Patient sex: M
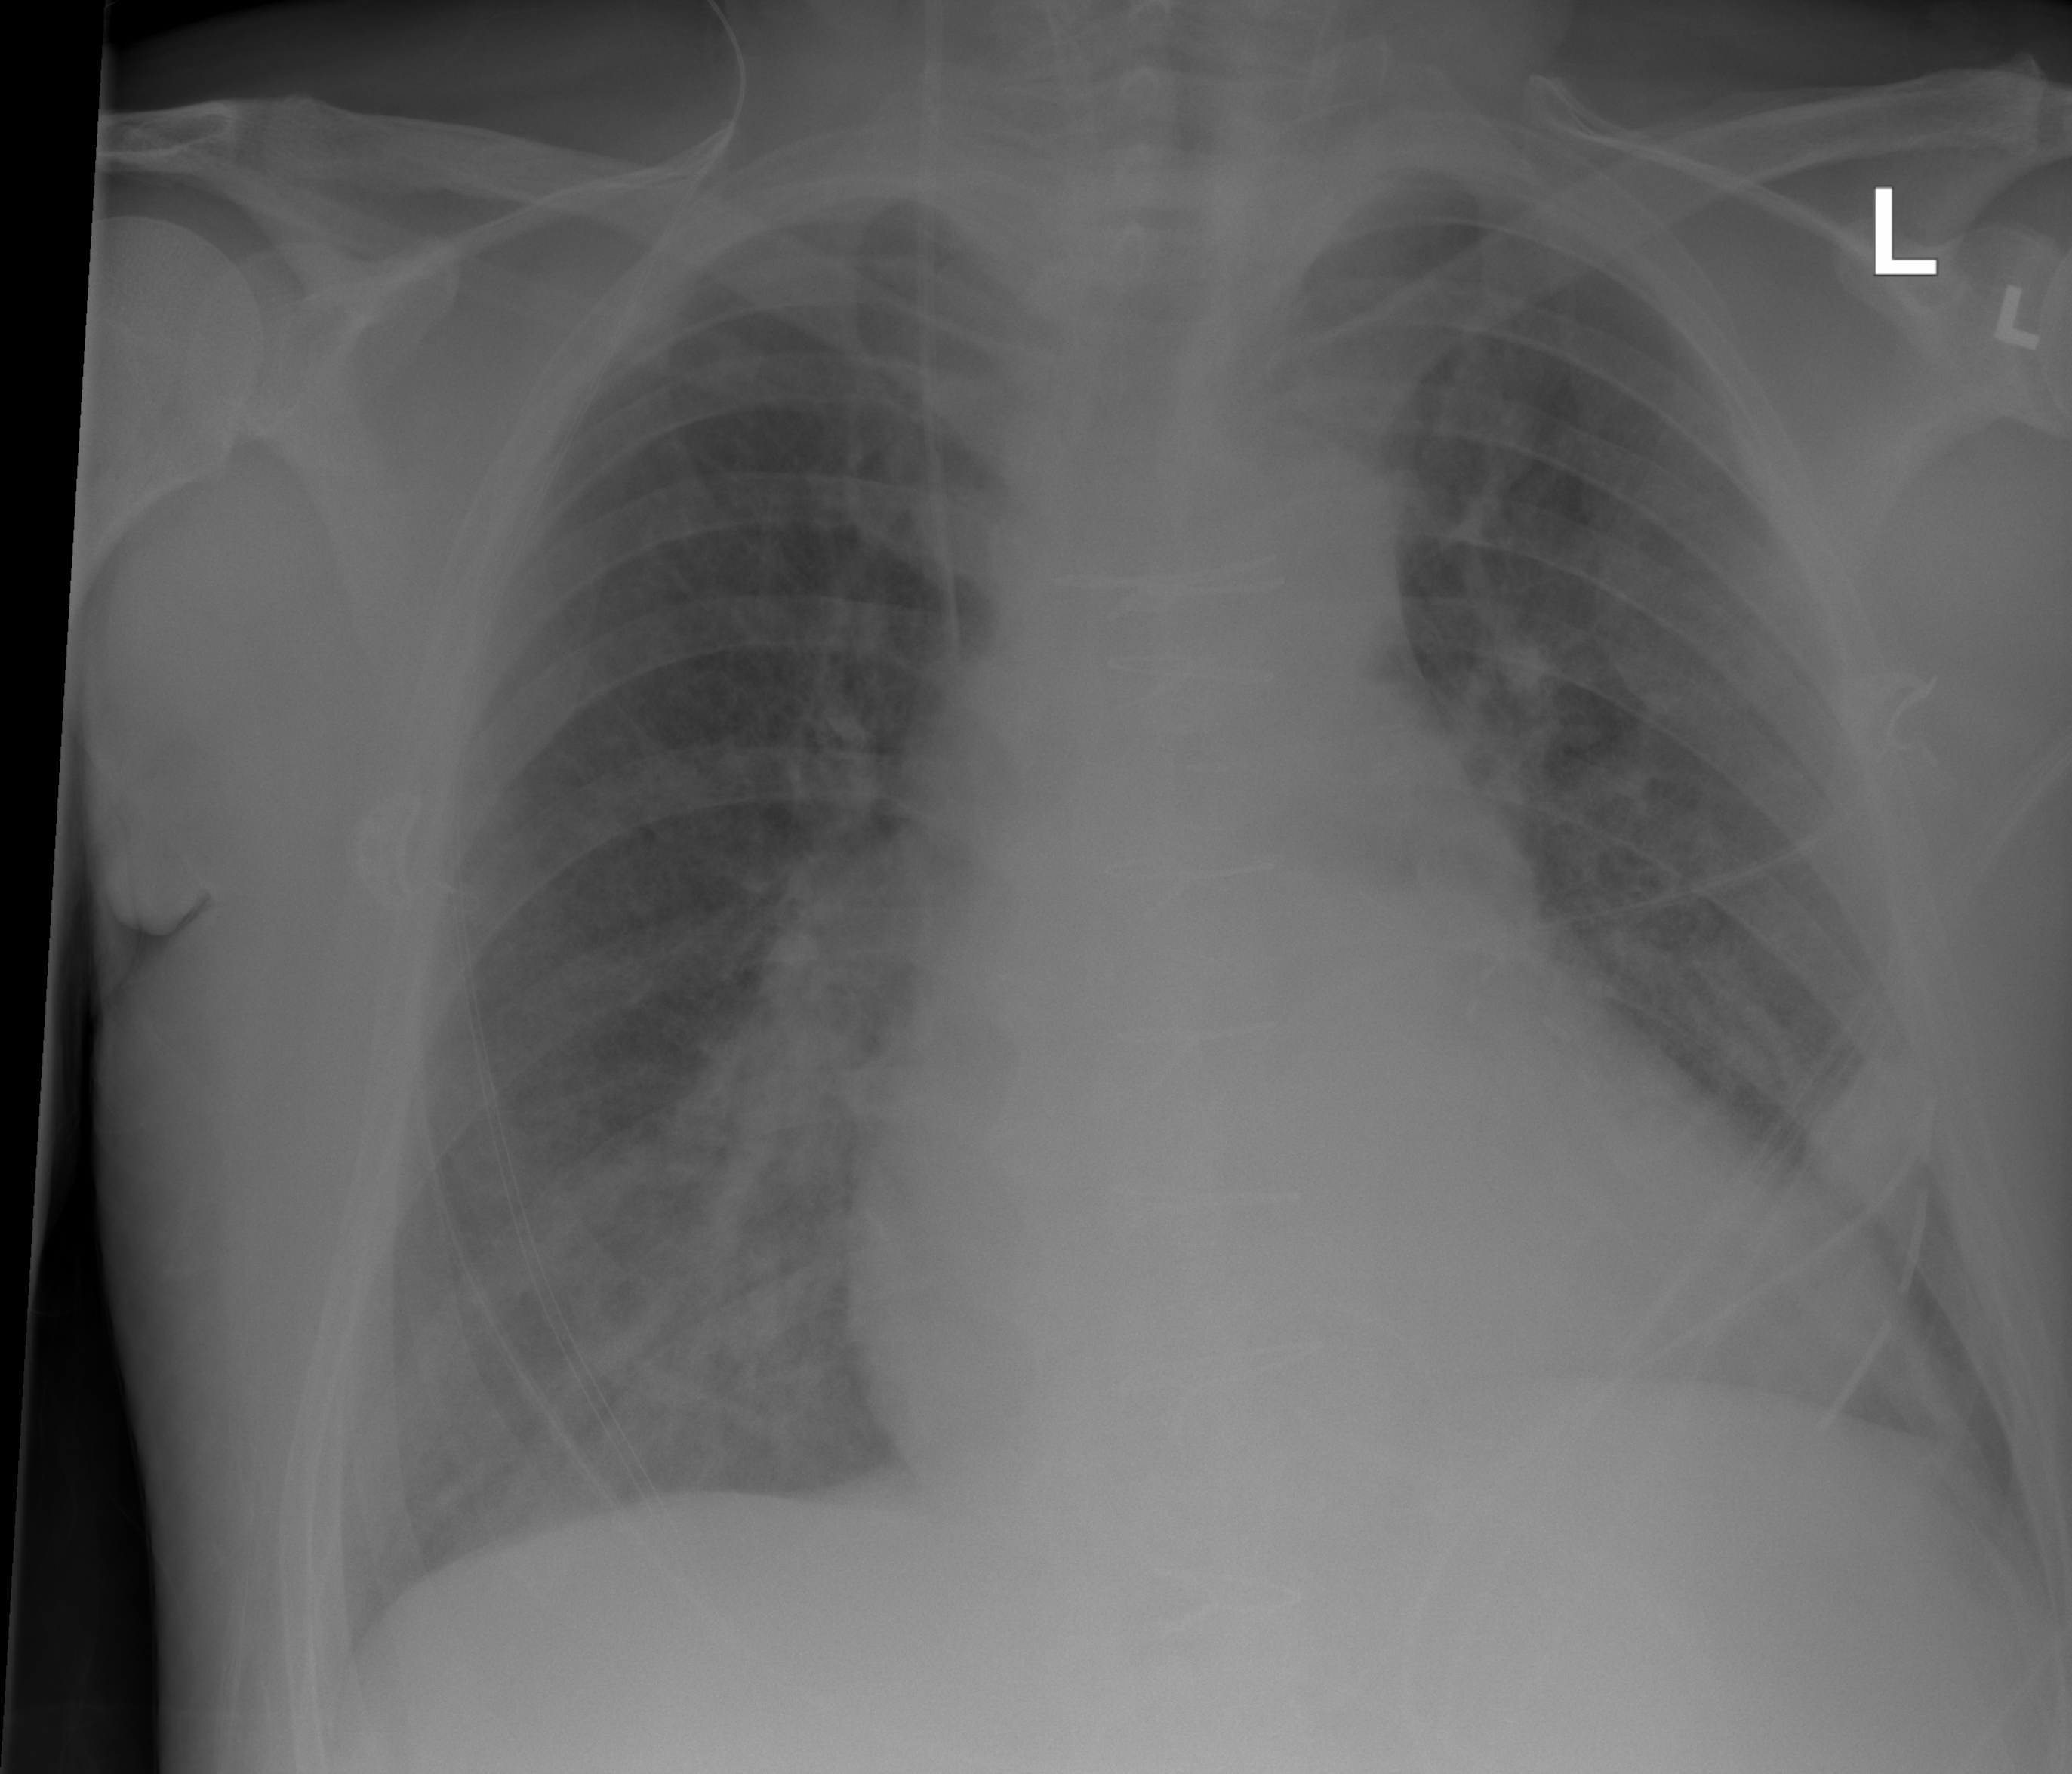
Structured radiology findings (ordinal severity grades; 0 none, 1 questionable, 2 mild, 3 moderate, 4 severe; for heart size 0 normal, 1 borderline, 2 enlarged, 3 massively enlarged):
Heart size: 2
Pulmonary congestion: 2
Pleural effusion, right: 2
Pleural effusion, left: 2
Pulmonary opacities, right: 2
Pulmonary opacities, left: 0
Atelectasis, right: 2
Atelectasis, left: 2